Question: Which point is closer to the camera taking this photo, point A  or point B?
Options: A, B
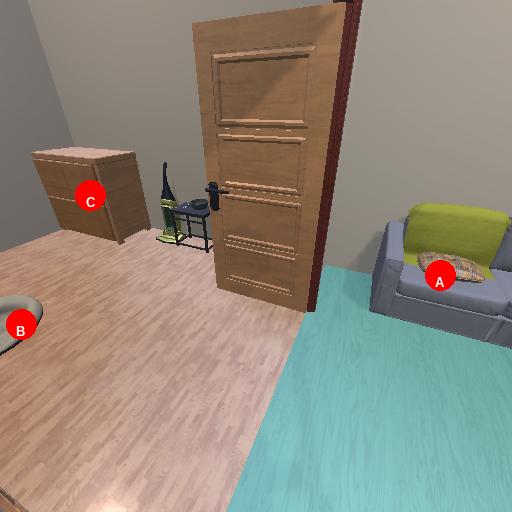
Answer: A